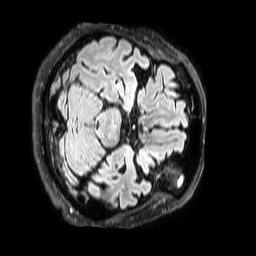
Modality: FLAIR
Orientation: axial
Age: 82
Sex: male
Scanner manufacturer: philips
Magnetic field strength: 3 T
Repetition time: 4.8 s
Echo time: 0.2795 s